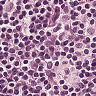
Metastatic tissue present: no